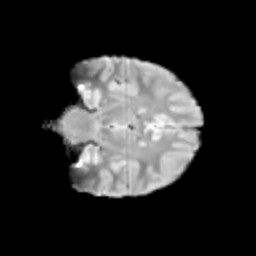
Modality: T2w
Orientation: coronal
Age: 10
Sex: male
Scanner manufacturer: siemens
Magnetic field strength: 3 T
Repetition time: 3.8 s
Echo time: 0.07 s